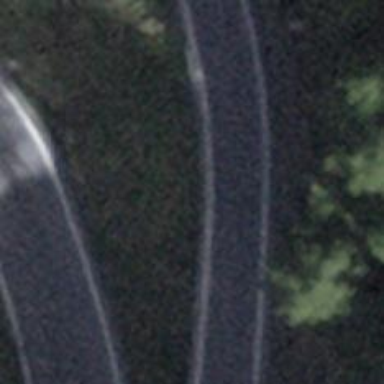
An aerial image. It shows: Guard rail.